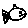
Label: fish